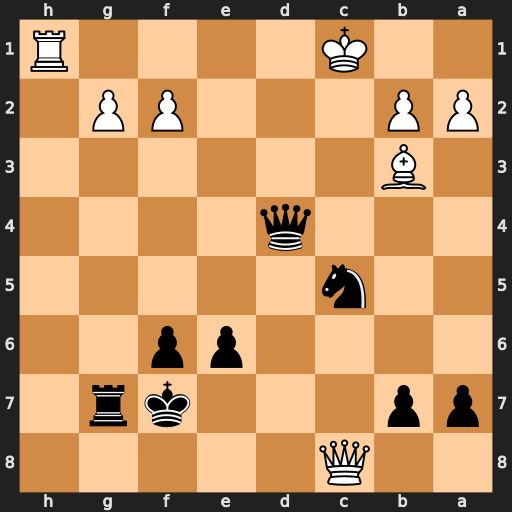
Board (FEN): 2Q5/pp3kr1/4pp2/2n5/3q4/1B6/PP3PP1/2K4R
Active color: b
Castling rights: -
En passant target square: -
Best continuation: Nd3+ Kc2 Qxf2+ Kd1 Nxb2+